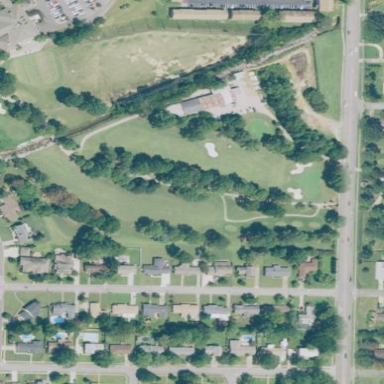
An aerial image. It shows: Golf fairway surrounded by grass.